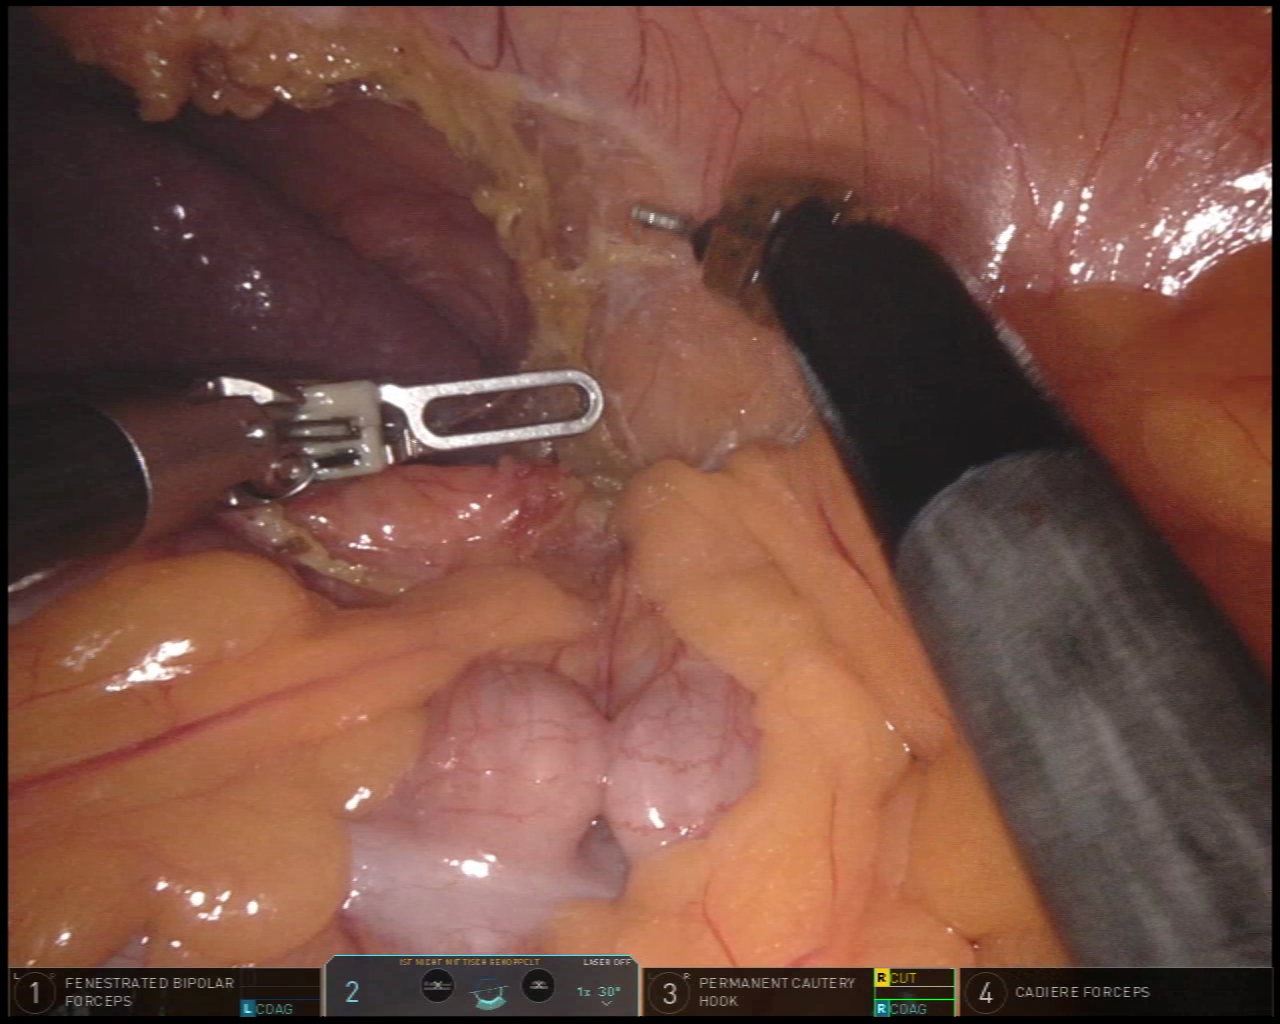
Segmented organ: spleen
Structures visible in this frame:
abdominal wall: yes
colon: yes
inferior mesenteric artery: no
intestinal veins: no
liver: no
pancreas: no
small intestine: no
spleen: yes
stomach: no
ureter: no
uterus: no
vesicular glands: no